Field crop: maize
Growth stage: 2
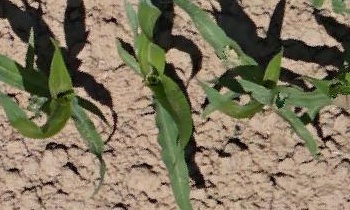
Species: maize